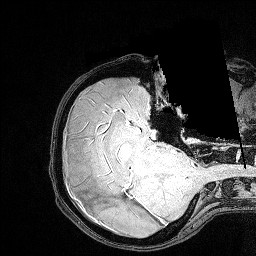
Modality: FLASH
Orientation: axial
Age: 24
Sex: female